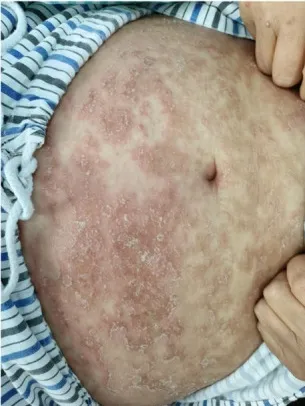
(A, B) Initial presentation of abdomen and left upper extremity before treatment.
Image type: medical_photograph (skin_photograph)